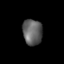
Tissue: lung
Cell type: Epithelial cells
Senescence score: 0.2268
Nuclear area (px): 490
Mean DAPI intensity: 97.604